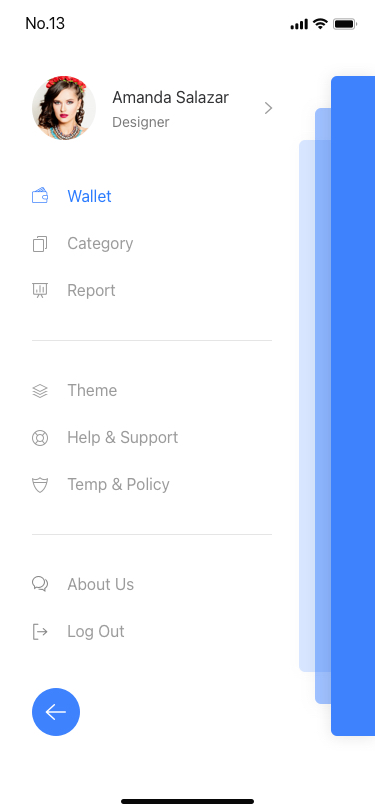
Text in this UI design:
Wallet
Theme
Category
Help & Support
About Us
Report
Temp & Policy
Log Out
Amanda Salazar
Designer